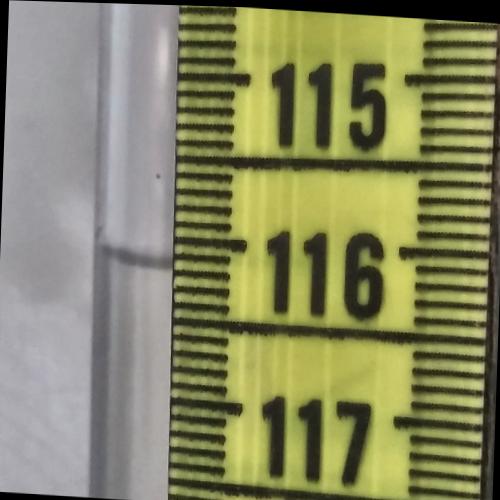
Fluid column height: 116.2 cm